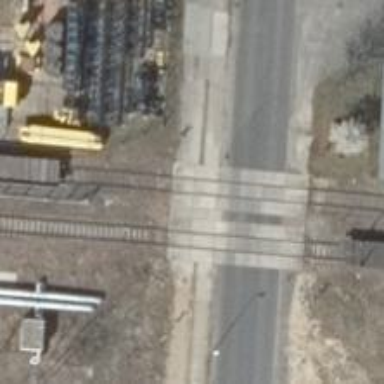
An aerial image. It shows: Railway crossing.